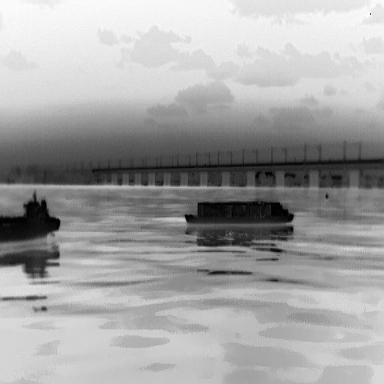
There is a fishing_boat in the infrared image.